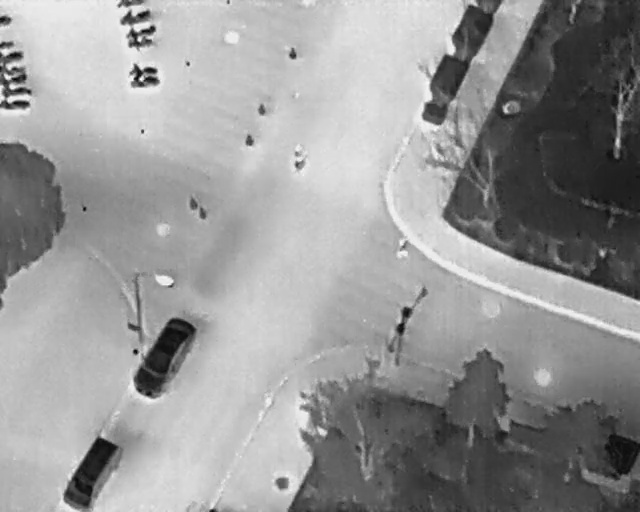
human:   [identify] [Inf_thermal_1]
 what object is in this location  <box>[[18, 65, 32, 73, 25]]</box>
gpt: <ref>1 large car at the left</ref>

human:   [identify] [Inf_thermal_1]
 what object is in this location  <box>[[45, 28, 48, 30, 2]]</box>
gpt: <ref>1 medium person at the top</ref>